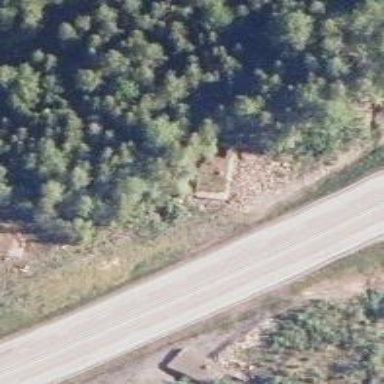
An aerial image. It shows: Military bunker for protection and defense.